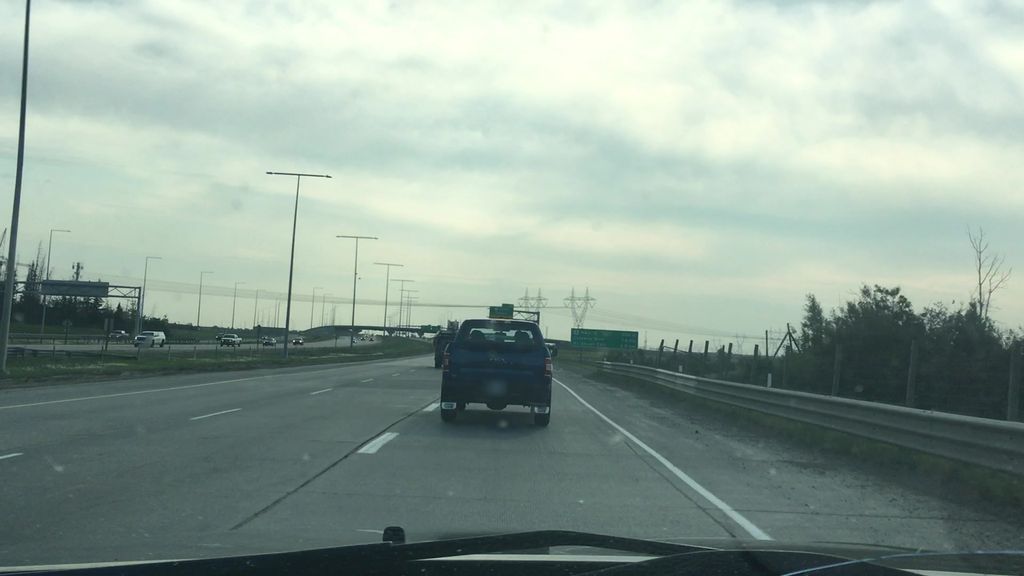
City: edmonton